Question: I am working on a project where there is a registration form and a button at the bottom of the form.The xml for the button is as follows:
'''
<Button
android:id="@+id/btnnext1"
android:layout_width="wrap_content"
android:layout_height="wrap_content"
android:layout_alignParentBottom="true"
android:layout_below="@+id/relativeLayout1"
android:layout_centerHorizontal="true"
android:background="@drawable/button_clicked_selector"
android:text="NEXT"
android:textColor="#FFFFFF" />
'''
If i set 'android:layout_alignParentBottom="true"' , the button increases in height despite setting height as 'wrap_content'.If i remove the 'android:layout_alignParentBottom="true"', the button shrinks in size.How do i make it the right size with 'wrap_content' for height and width.
EDIT:WHOLE LAYOUT
'''
<RelativeLayout xmlns:android="http://schemas.android.com/apk/res/android"
xmlns:tools="http://schemas.android.com/tools"
android:id="@+id/frag1"
android:layout_width="match_parent"
android:layout_height="match_parent"
android:background="@drawable/main_bg" >
<TextView
android:id="@+id/txtheading1"
android:layout_width="wrap_content"
android:layout_height="wrap_content"
android:layout_alignParentTop="true"
android:layout_centerHorizontal="true"
android:text="PERSONAL DETAILS-I"
android:textColor="#FFFFFF"
android:textSize="25dp" />
<RelativeLayout
android:layout_width="wrap_content"
android:layout_height="wrap_content"
android:layout_centerInParent="true"
android:id="@+id/relativeLayout1"
android:layout_marginLeft="10dp"
android:layout_marginRight="10dp" >
<EditText
android:id="@+id/txtfullname"
android:layout_width="fill_parent"
android:layout_height="wrap_content"
android:layout_centerHorizontal="true"
android:ems="10"
android:hint="FULL NAME"
android:singleLine="true" />
<RelativeLayout
android:id="@+id/lv_dob"
android:layout_width="wrap_content"
android:layout_height="wrap_content"
android:layout_below="@+id/txtfullname" >
<EditText
android:id="@+id/txtdob"
android:layout_width="wrap_content"
android:layout_height="wrap_content"
android:layout_alignParentLeft="true"
android:editable="false"
android:ems="10"
android:hint="DATE OF BIRTH"
android:inputType="none"
android:singleLine="true" />
<Button
android:id="@+id/btndob"
android:layout_width="wrap_content"
android:layout_height="wrap_content"
android:layout_alignBottom="@+id/txtdob"
android:layout_alignParentRight="true"
android:layout_alignTop="@+id/txtdob"
android:layout_toRightOf="@+id/txtdob"
android:background="@drawable/button_clicked_selector"
android:text="SELECT DATE"
android:textColor="#FFFFFF" />
</RelativeLayout>
<LinearLayout
android:id="@+id/layout_gender"
android:layout_width="wrap_content"
android:layout_height="wrap_content"
android:layout_below="@+id/lv_dob"
android:orientation="horizontal" >
<TextView
android:id="@+id/txtgendertitle"
android:layout_width="wrap_content"
android:layout_height="wrap_content"
android:layout_gravity="center_vertical"
android:text="GENDER:"
android:textColor="#FFFFFF"
android:textSize="20dp" />
<RadioGroup
android:id="@+id/radioGender"
android:layout_width="wrap_content"
android:layout_height="wrap_content"
android:orientation="horizontal"
android:textColor="#FFFFFF" >
<RadioButton
android:id="@+id/genderMale"
android:layout_width="wrap_content"
android:layout_height="wrap_content"
android:checked="true"
android:text="Male"
android:textColor="#FFFFFF" />
<RadioButton
android:id="@+id/genderFemale"
android:layout_width="wrap_content"
android:layout_height="wrap_content"
android:layout_alignRight="@+id/btndob"
android:text="Female"
android:textColor="#FFFFFF" />
</RadioGroup>
</LinearLayout>
<LinearLayout
android:id="@+id/layout_marital"
android:layout_width="wrap_content"
android:layout_height="wrap_content"
android:layout_below="@+id/layout_gender"
android:orientation="horizontal" >
<TextView
android:id="@+id/txtmaritaltitle"
android:layout_width="wrap_content"
android:layout_height="wrap_content"
android:layout_gravity="center_vertical"
android:text="MARITAL
STATUS:"
android:textColor="#FFFFFF"
android:textSize="20dp" />
<RadioGroup
android:id="@+id/radiomarital"
android:layout_width="wrap_content"
android:layout_height="wrap_content"
android:orientation="horizontal"
android:textColor="#FFFFFF" >
<RadioButton
android:id="@+id/marital_single"
android:layout_width="wrap_content"
android:layout_height="wrap_content"
android:checked="true"
android:text="Single"
android:textColor="#FFFFFF" />
<RadioButton
android:id="@+id/marital_married"
android:layout_width="wrap_content"
android:layout_height="wrap_content"
android:text="Married"
android:textColor="#FFFFFF" />
</RadioGroup>
</LinearLayout>
<EditText
android:id="@+id/txtusername1"
android:layout_width="fill_parent"
android:layout_height="wrap_content"
android:layout_below="@+id/layout_marital"
android:ems="10"
android:hint="EMAIL ID"
android:inputType="textEmailAddress"
android:singleLine="true" />
<EditText
android:id="@+id/txtpassword1"
android:layout_width="fill_parent"
android:layout_height="wrap_content"
android:layout_below="@+id/txtusername1"
android:ems="10"
android:hint="PASSWORD"
android:inputType="textPassword"
android:singleLine="true" />
<EditText
android:id="@+id/txtpassword2"
android:layout_width="fill_parent"
android:layout_height="wrap_content"
android:layout_below="@+id/txtpassword1"
android:ems="10"
android:hint="CONFIRM PASSWORD"
android:inputType="textPassword" />
</RelativeLayout>
<Button
android:id="@+id/btnnext1"
android:layout_width="wrap_content"
android:layout_height="wrap_content"
android:layout_alignParentBottom="true"
android:layout_below="@+id/relativeLayout1"
android:layout_centerHorizontal="true"
android:background="@drawable/button_clicked_selector"
android:text="NEXT"
android:textColor="#FFFFFF" />
</RelativeLayout>
'''
EDIT:BACKGROUND FILE
button_clicked_selector.xml
'''
<?xml version="1.0" encoding="utf-8" ?>
<selector xmlns:android="http://schemas.android.com/apk/res/android">
<item android:state_pressed="false" android:drawable="@drawable/button_gradient" />
<item android:state_pressed="true" android:drawable="@drawable/button_clicked_gradient" />
</selector>
'''
button_gradient.xml
'''
<?xml version="1.0" encoding="utf-8"?>
<shape xmlns:android="http://schemas.android.com/apk/res/android"
android:shape="rectangle">
<!-- Gradient Bg for listrow -->
<gradient
android:startColor="#00aff0"
android:endColor="#0081b0"
android:angle="270" />
</shape>
'''
button_clicked_gradient.xml
'''
<?xml version="1.0" encoding="utf-8"?>
<shape xmlns:android="http://schemas.android.com/apk/res/android"
android:shape="rectangle">
<!-- Gradient Bg for listrow -->
<gradient
android:startColor="#00aff0"
android:endColor="#00aff0"
android:angle="270" />
</shape>
'''
EDIT:SCREENSHOT

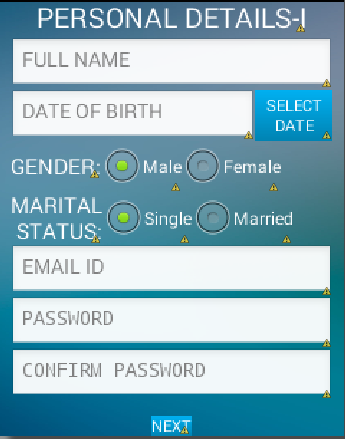
Answer: You set 'wrap_content' to the 'layout_width' and 'layout_height' of your 'btnnext1', and your button background does not have a size too, thus the size of your button is determined by the text in it. As you can see the button is nearly as large as the text in it.
So you can add some padding to the button to make it larger.